Interaction volume radius: 10 \u00c5
Interaction volume height: 20 \u00c5
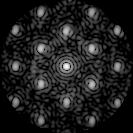
Disorder parameter: 0.3232